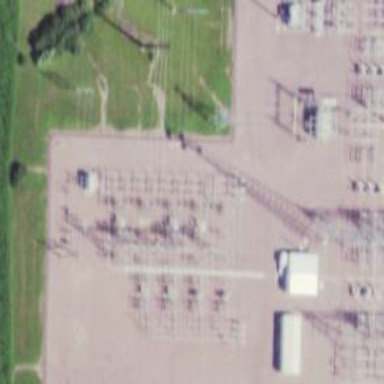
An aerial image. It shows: Switch for power supply.